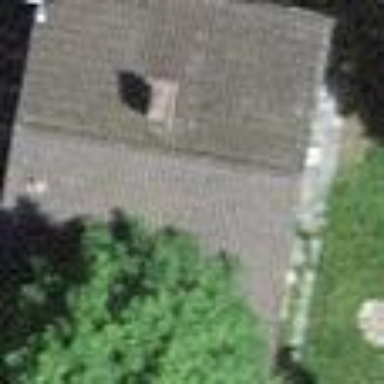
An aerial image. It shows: Simple house.